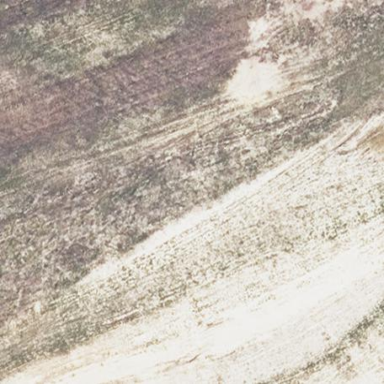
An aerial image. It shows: Patch of scrub vegetation.